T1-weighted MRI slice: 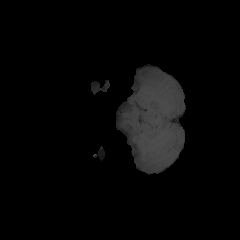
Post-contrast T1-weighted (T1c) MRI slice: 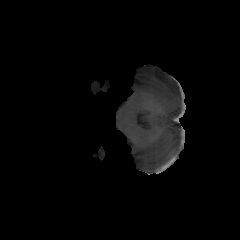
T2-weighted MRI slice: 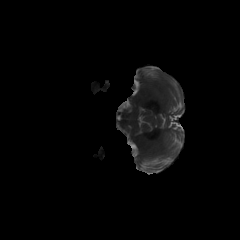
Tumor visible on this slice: no